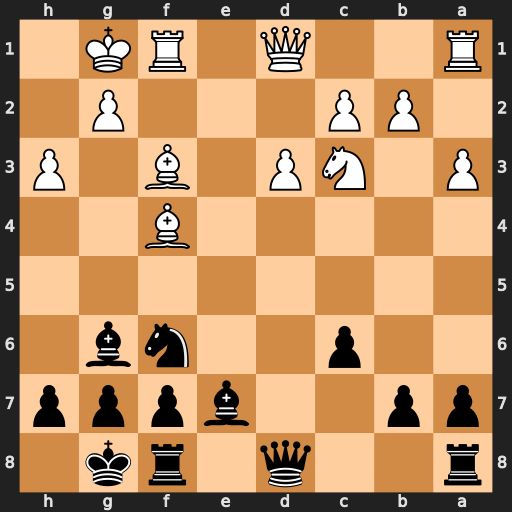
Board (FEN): r2q1rk1/pp2bppp/2p2nb1/8/5B2/P1NP1B1P/1PP3P1/R2Q1RK1
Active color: b
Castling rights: -
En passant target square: -
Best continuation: Qd4+ Kh1 Qxf4